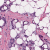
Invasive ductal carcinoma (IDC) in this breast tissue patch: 1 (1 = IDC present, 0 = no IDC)